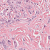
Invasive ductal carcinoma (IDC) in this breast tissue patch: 1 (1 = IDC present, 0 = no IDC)